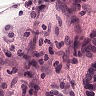
Metastatic tissue present: yes